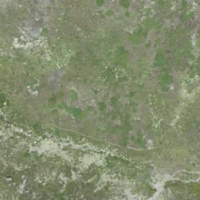
EUNIS habitat code: 26
Species observed at this site:
Campanula glomerata